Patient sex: F
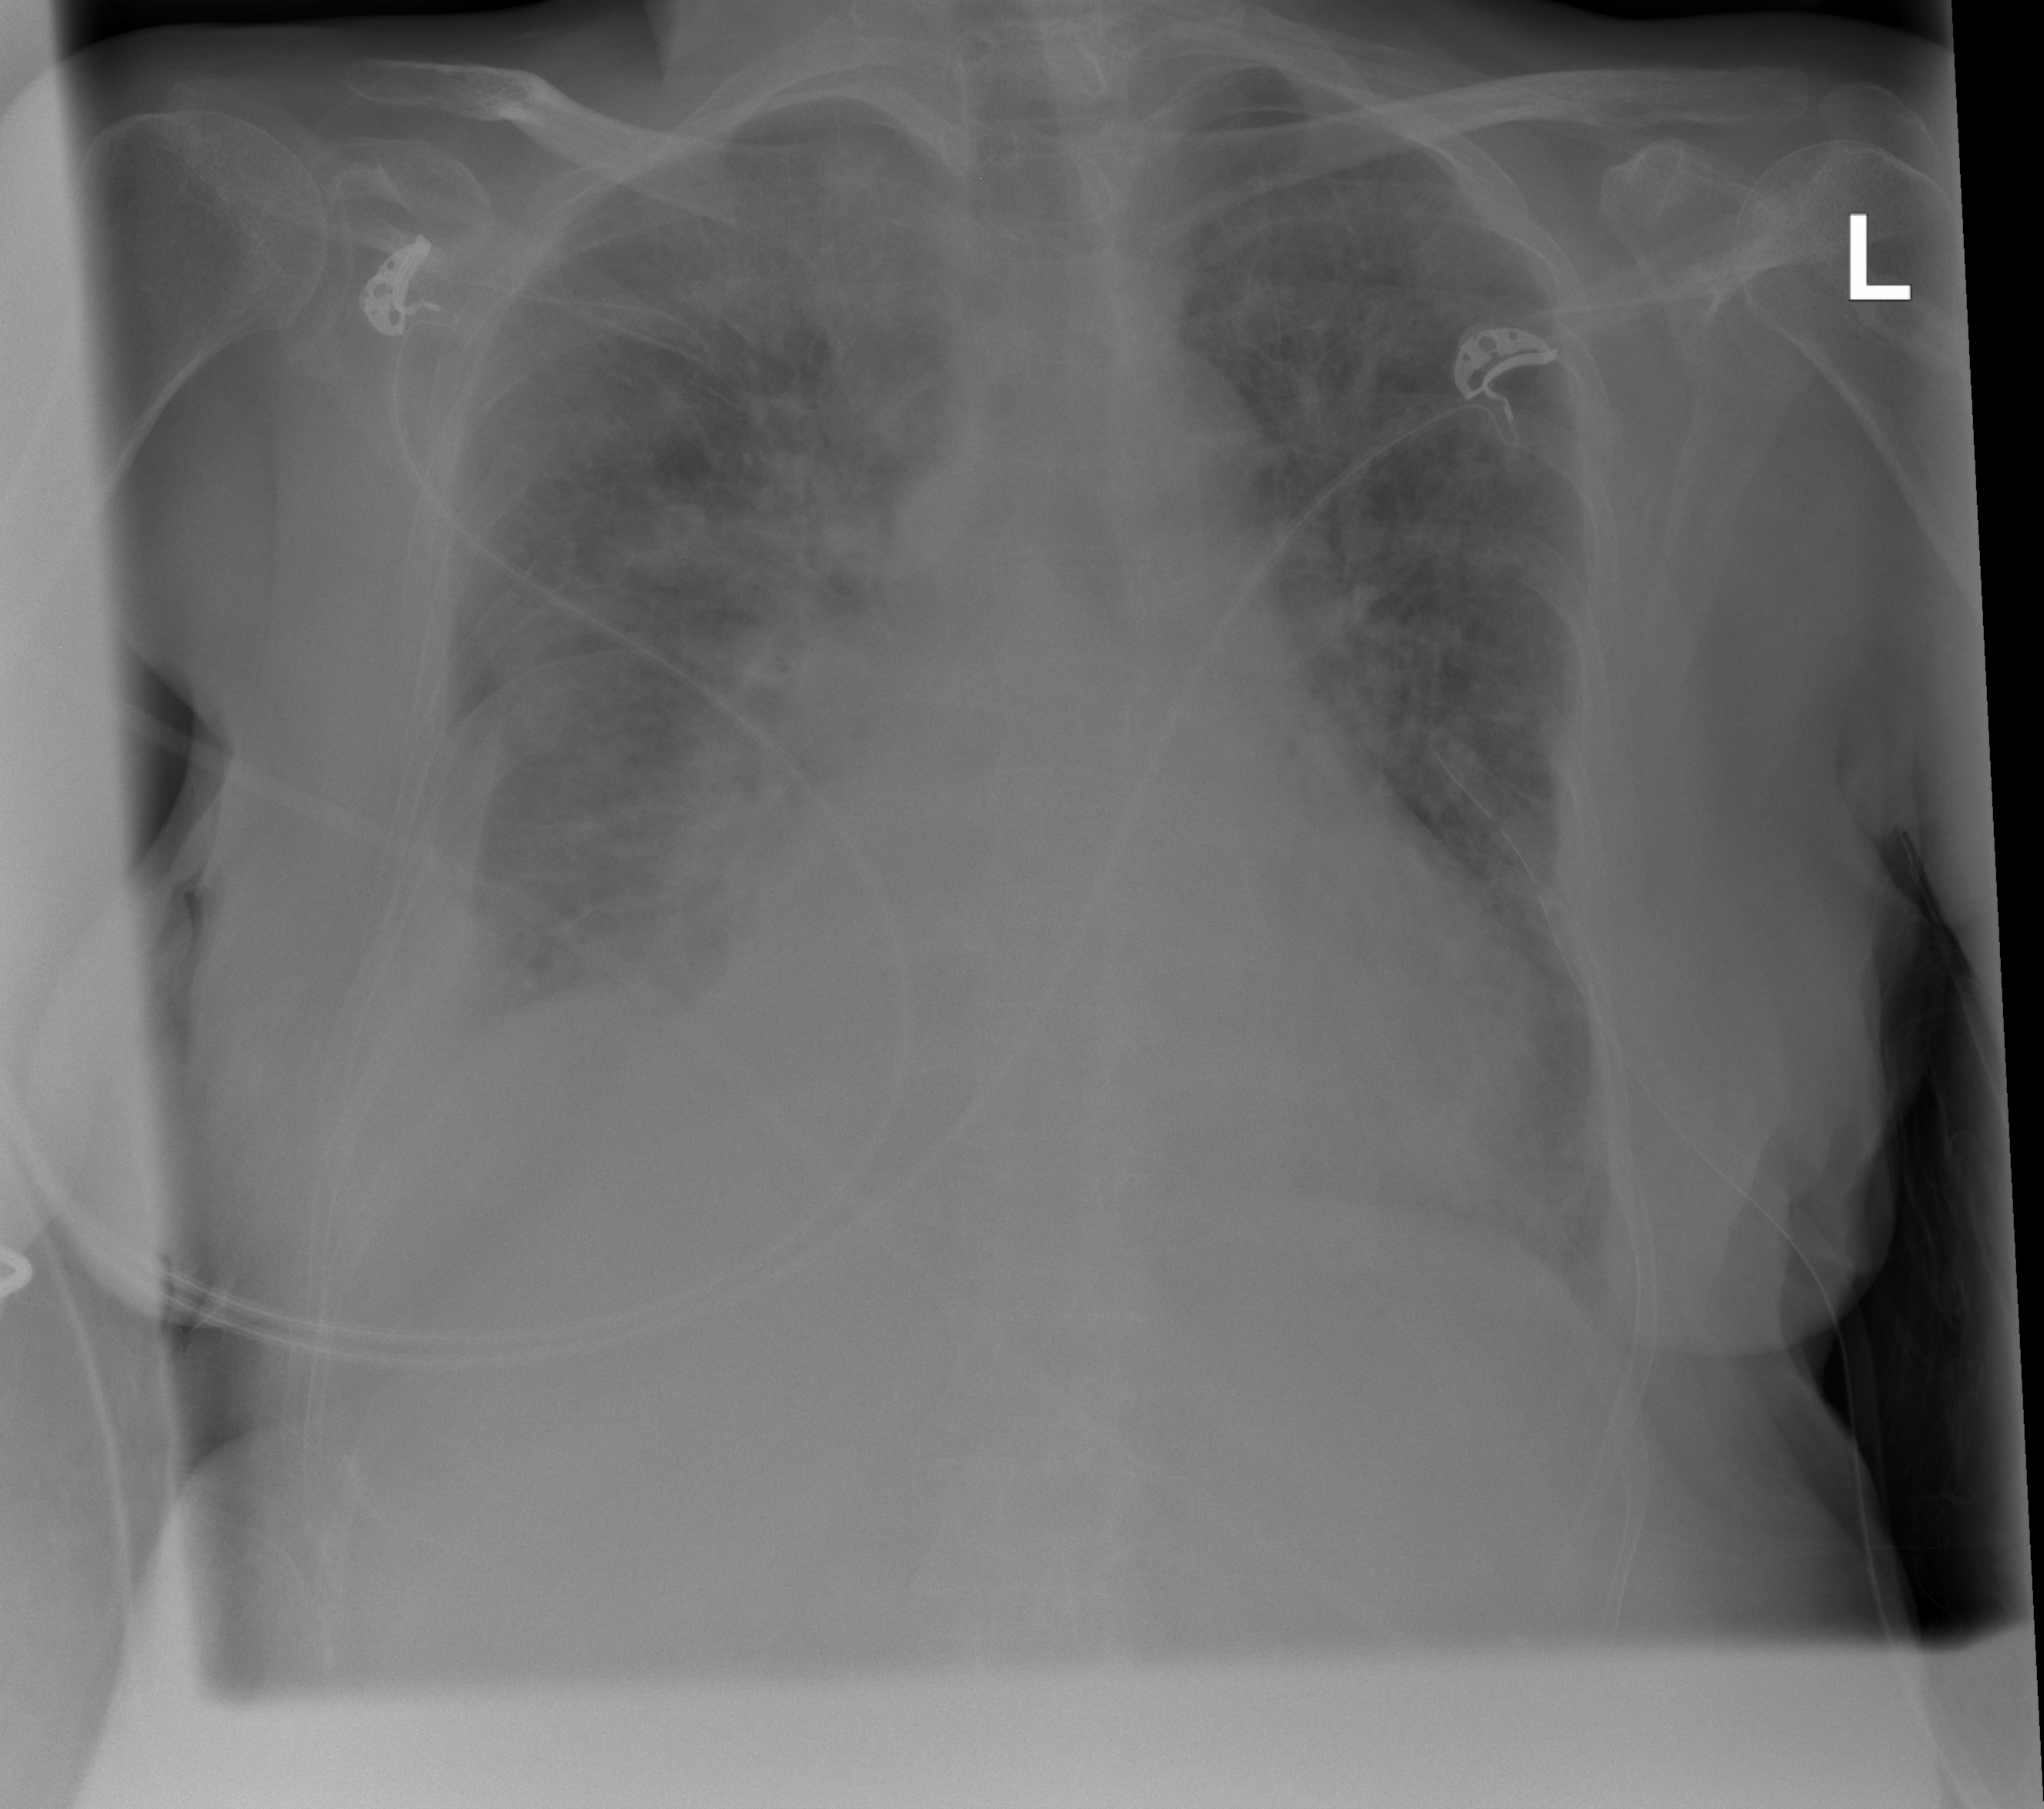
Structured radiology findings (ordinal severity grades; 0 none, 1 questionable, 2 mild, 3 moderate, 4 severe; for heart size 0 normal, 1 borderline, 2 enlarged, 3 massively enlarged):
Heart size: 2
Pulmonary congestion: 3
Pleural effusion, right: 2
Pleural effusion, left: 1
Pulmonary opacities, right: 3
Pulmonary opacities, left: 3
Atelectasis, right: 2
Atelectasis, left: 2